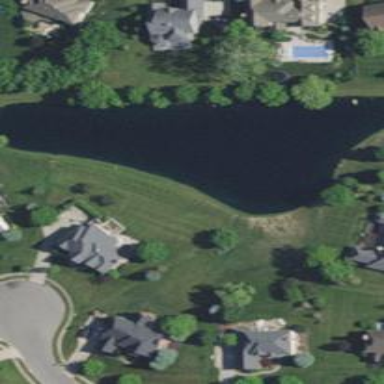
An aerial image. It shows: Pond surrounded by natural water.